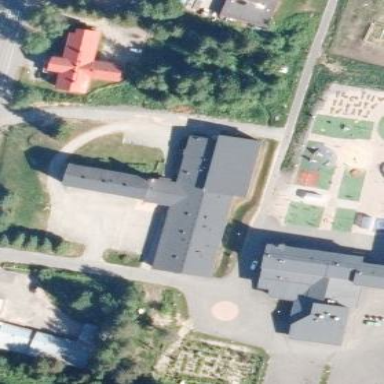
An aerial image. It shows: School building.